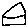
Label: house